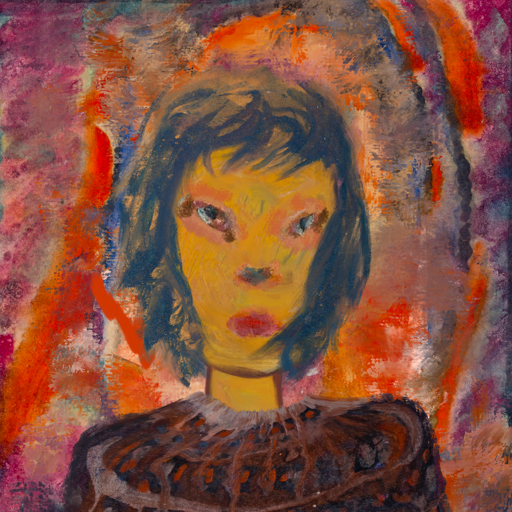
Background: Experience, Head And Neck Front: After_Raid, Face Front: Boggyland, Bust: Hypocrite, Hair Front: InTheSun, Head Accessory: Blank, Second Necklace: Blank, Necklace: Blank, Baby: Blank